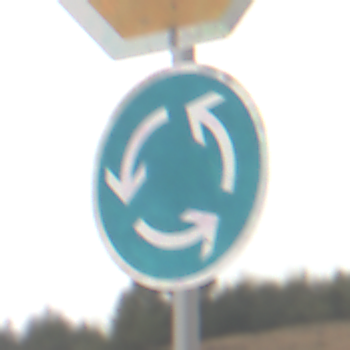
Verkehrszeichen: Kreisverkehr
Zusatzzeichen oben: Stop
Umgebung: Outdoor, Nature
Tageszeit: MorningAfternoon
Wetter: Overcast
Licht: Natural
Jahreszeit: NotSpecified
Kontrast: LowContrast